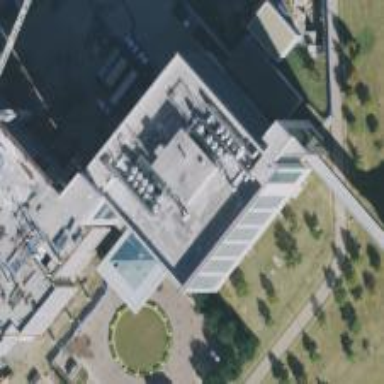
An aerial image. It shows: University building.